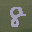
Label: 8